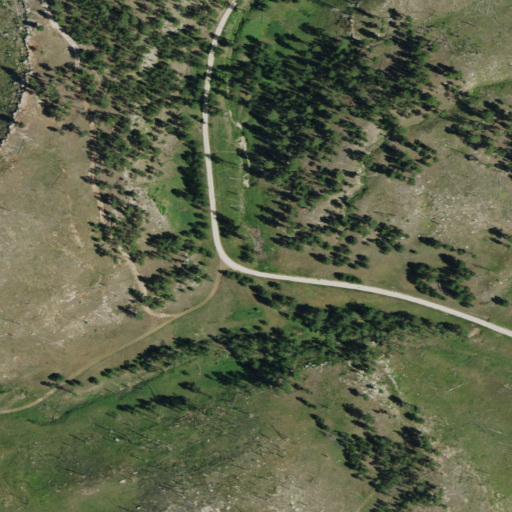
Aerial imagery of valley in South Dakota named Lithograph Canyon containing evergreen forest, grassland, and shrub